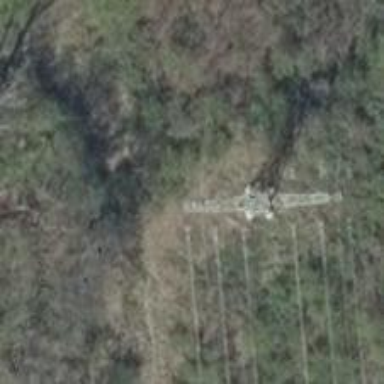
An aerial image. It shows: Power tower.